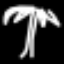
Label: palm tree